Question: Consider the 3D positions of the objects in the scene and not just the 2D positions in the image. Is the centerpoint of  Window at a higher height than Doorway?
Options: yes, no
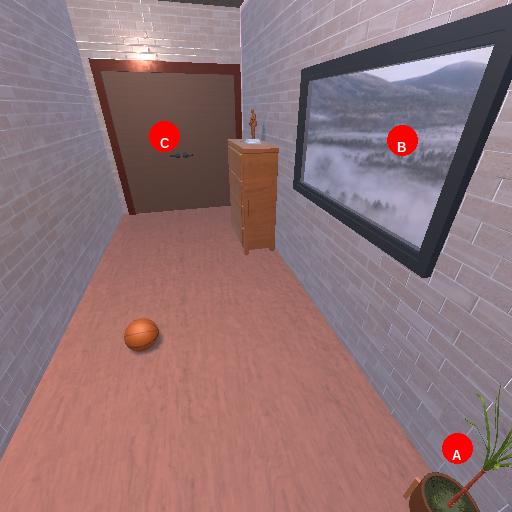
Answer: yes